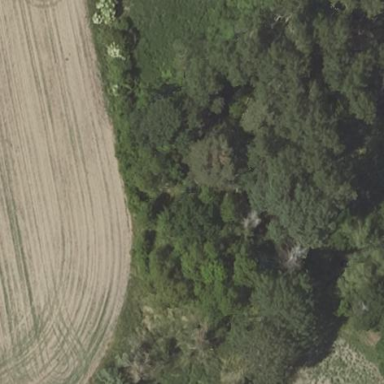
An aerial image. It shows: Beautiful woodland area.